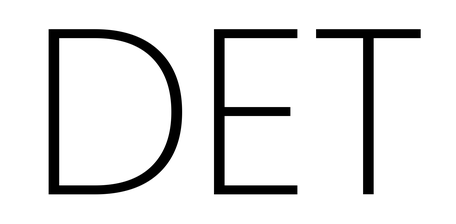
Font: Poppins-ExtraLight